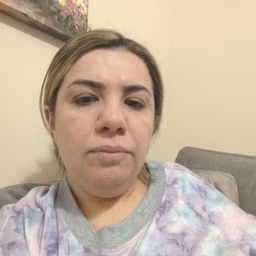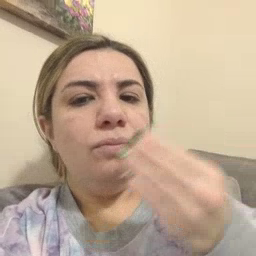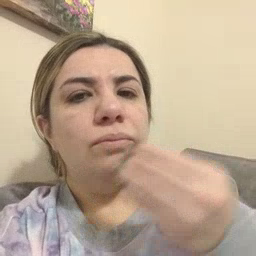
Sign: napkin